Interaction volume radius: 5 \u00c5
Interaction volume height: 25 \u00c5
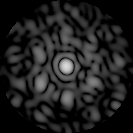
Disorder parameter: 0.7595